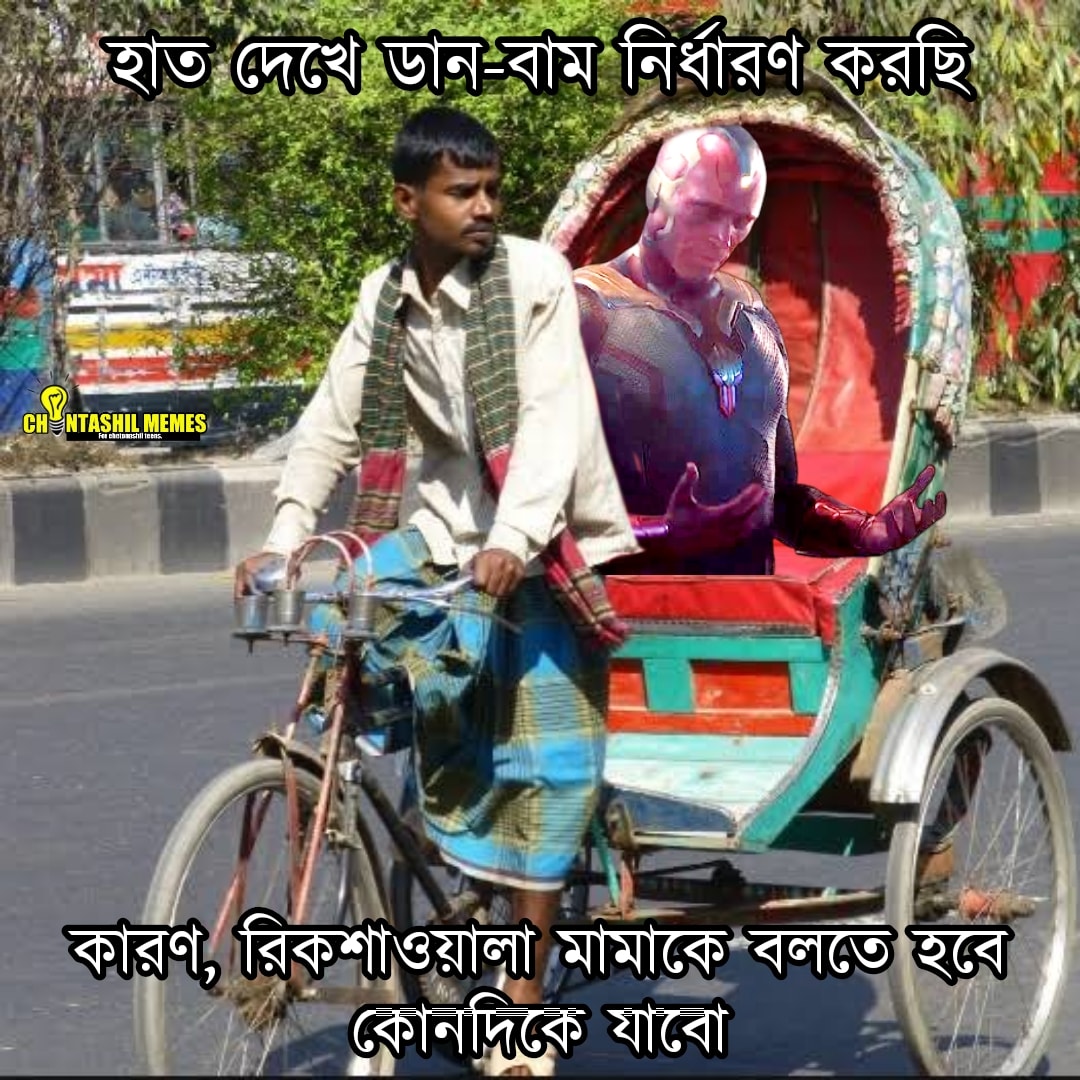
Caption: হাত দেখে ডান-বাম নির্ধারণ করছি    কারণ, রিকশাওয়ালা মামাকে বলতে হবে কোনদিকে যাবো
Label: non-hate